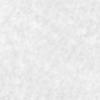
Label: no_change